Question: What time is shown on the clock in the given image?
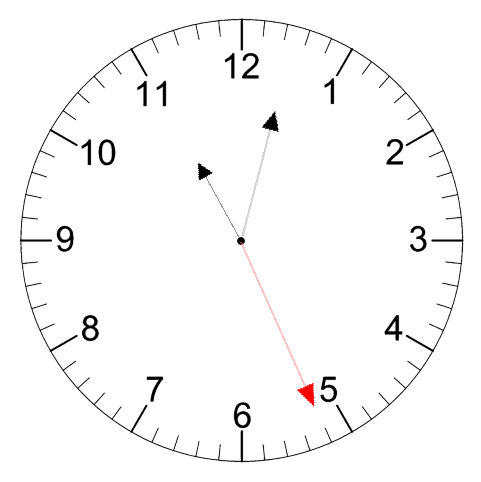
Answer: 11:02:26